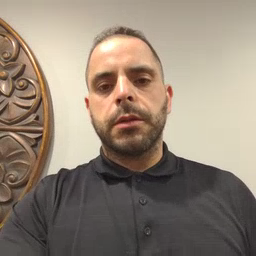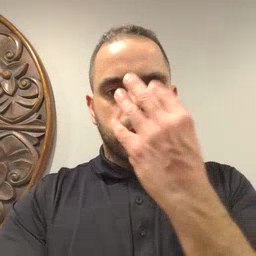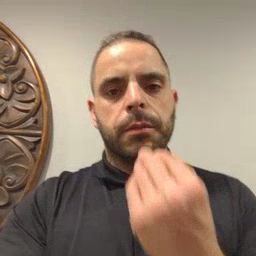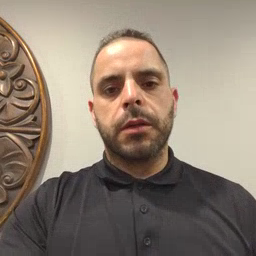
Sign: sleep